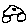
Label: car